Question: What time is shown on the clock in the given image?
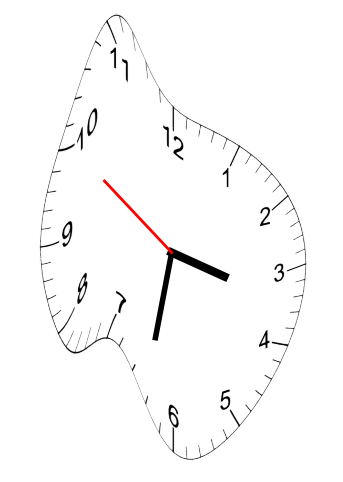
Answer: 03:31:50